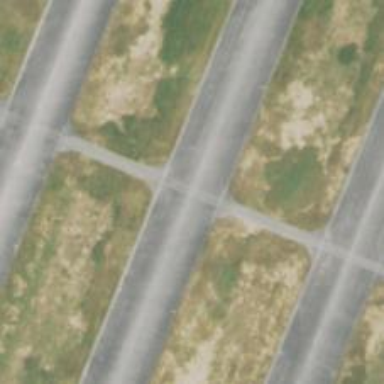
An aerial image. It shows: View of taxiway at the airport.